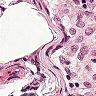
Metastatic tissue present: no